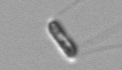
Label: Chaetoceros